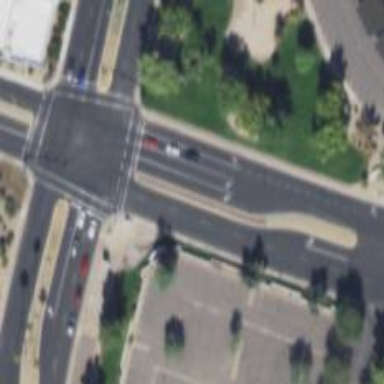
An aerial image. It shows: Solid stop line on the road.